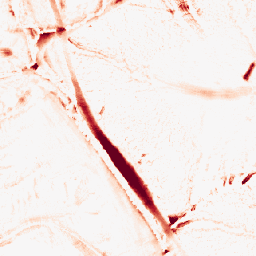
Category: morphological
Decomposition family: tophat
Decomposition parameters: size: 10
mode: white
Upsampling method: area
Upsampling parameters: scale: 4
Upsampling scale: 4